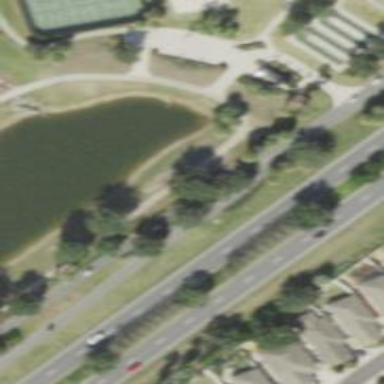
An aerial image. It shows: Path designated for golf carts.